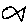
Label: fish